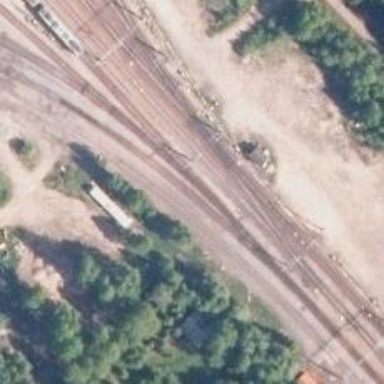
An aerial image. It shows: Railway spur service.